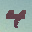
Label: 4